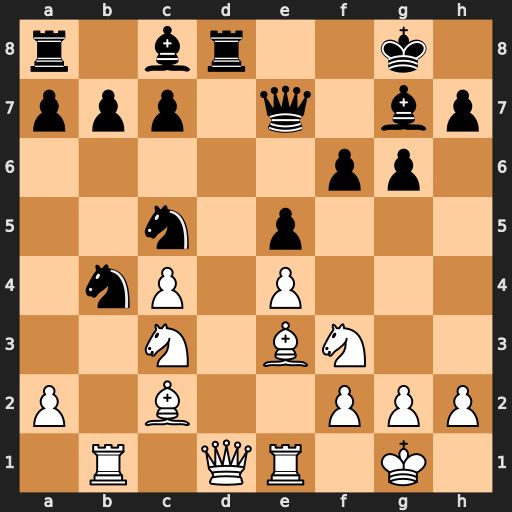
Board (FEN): r1br2k1/ppp1q1bp/5pp1/2n1p3/1nP1P3/2N1BN2/P1B2PPP/1R1QR1K1
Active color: w
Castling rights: -
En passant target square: -
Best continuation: Bxc5 Rxd1 Bxe7 Rxb1 Bxb1